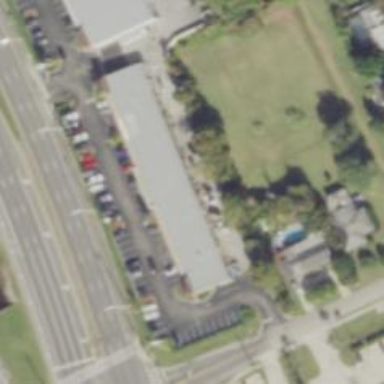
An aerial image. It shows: Commercial building.